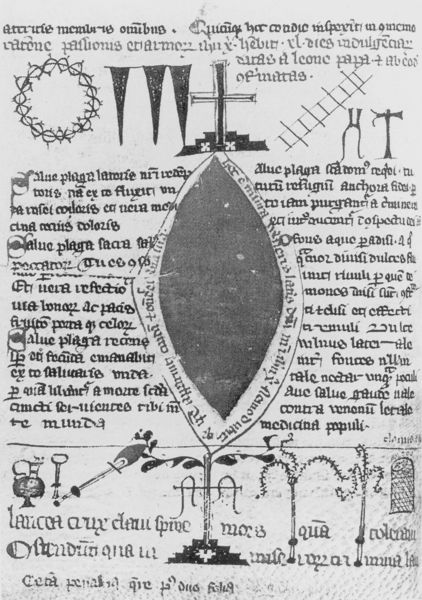
Titel: Arma Christi aus Villers
Institution: Brüssel, Bibliothèque Royale
Schlagwörter: blätter, gott, fenster, schwarz, skizze, weiss, zeichen, zeichnung, tuch, ornament, flasche, bibel, tod, tot, kelch, blatt, gotik, kreis, oval, kanne, krug, ranken, schrift, papier, flagge, linien, leiter, inschrift, stufen, nagel, nägel, schriftzeichen, foto, fotografie, gefäß, blut, buch, kreuz, druck, schwarzweiss, seite, illustration, text, kranz, buchseite, gotisch, grab, jesus, hammer, christlich, krankheit, mittelalter, zeilen, skizzen, dreiecke, reliquie, dornenkrone, dornenkranz, symbole, zeichnungen, zange, latein, hebräisch, mittelater, mandorla, buchmalerei, evangeliar, leidenswerkzeuge, passion christi, illumination, geisseln, helix, bienenkorb, heiltum, heiltumsbuch, reliquienverzeichnis